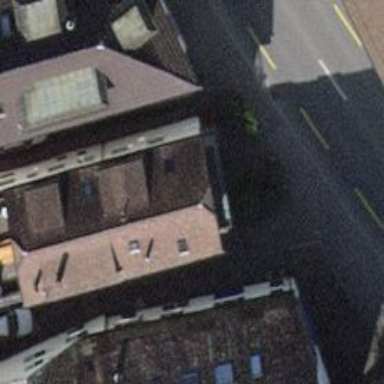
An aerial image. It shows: Bar.